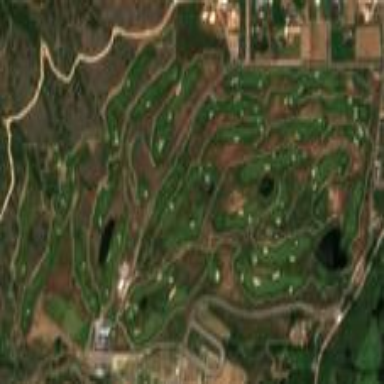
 perfect for leisure and sports enthusiasts."